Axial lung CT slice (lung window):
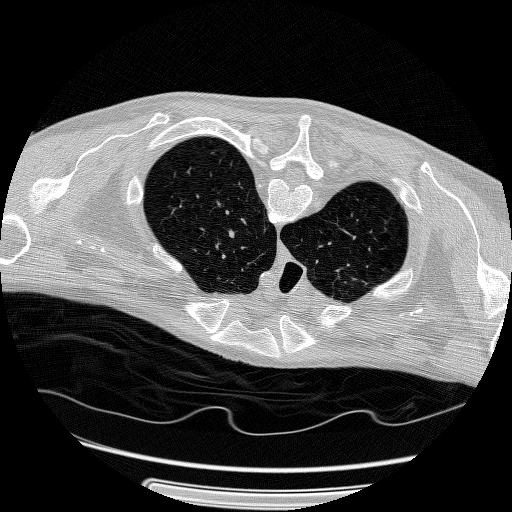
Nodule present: no